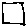
Label: square